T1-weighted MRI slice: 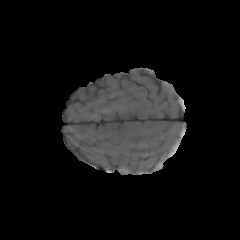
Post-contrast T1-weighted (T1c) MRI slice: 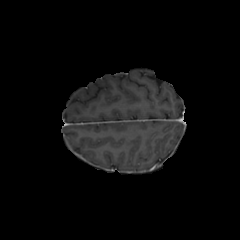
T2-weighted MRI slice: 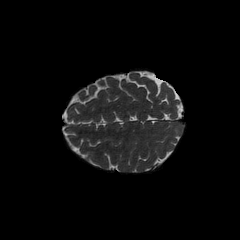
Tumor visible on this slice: no